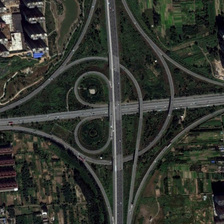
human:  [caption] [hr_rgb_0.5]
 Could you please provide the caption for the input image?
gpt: some buildings and many green trees are near a viaduct shaped like four nested circles .

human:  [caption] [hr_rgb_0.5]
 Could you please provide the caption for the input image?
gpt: some buildings and many green trees are near a viaduct shaped like four nested circles .

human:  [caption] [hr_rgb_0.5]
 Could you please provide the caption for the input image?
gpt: some buildings and many green trees are near a viaduct shaped like four nested circles .

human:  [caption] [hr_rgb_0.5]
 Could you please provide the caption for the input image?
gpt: some buildings and many green trees are near a viaduct shaped like four nested circles .

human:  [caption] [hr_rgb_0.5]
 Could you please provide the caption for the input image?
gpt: some buildings and many green trees are near a viaduct shaped like four nested circles .